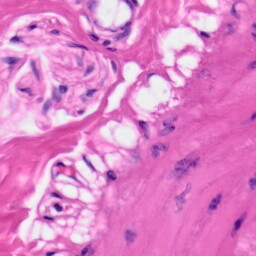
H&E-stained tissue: Skin